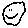
Label: smiley face